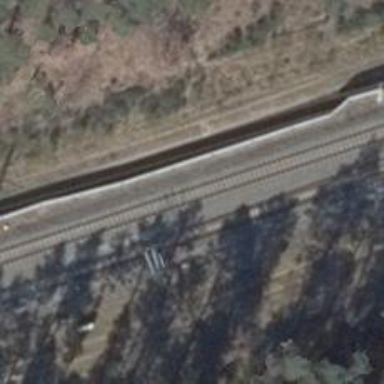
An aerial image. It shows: Railway with electrified contact lines.